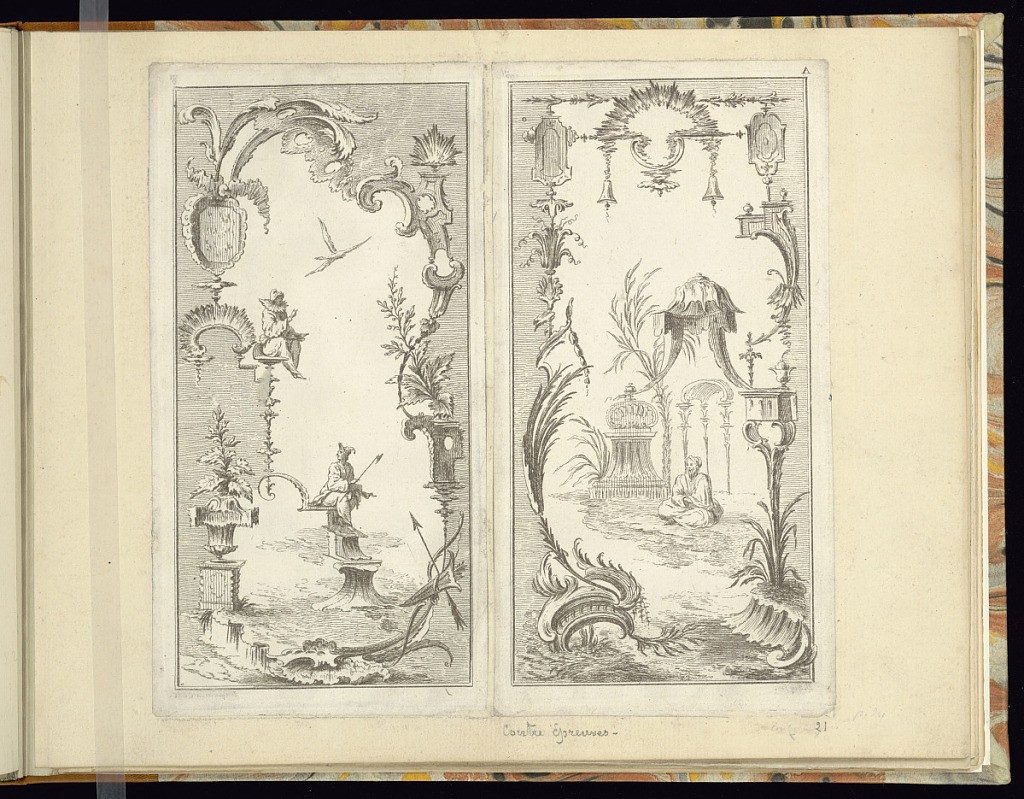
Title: Panel Design (Left Plate)
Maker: Bellay, French, active from 1734
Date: ca.1734-49
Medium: Etching and engraving: counterproof on laid paper
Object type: Print
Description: A counterproof of a print from this series (1921-6-490-19). Two designs for ornamental panels printed from the same plate but cut and pasted side-by-side. The designs feature rococo and chinoiserie motifs with ornately decorated frames featuring leaves, c-scrolls, feathers, shells, rinceaux, cartouches, bells, fleurons, a bow and quiver of arrows, and vases. In the center of each panel are figures within fantastical landscapes. To the right, a man sits crossed legged on a river bend with canopies and a fantastical monument behind him. To the left, two figures sitting on the platforms/ steps stemming from the borders, one of them holding an axe, with a bird flying above.